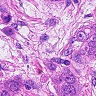
Metastatic tissue present: yes